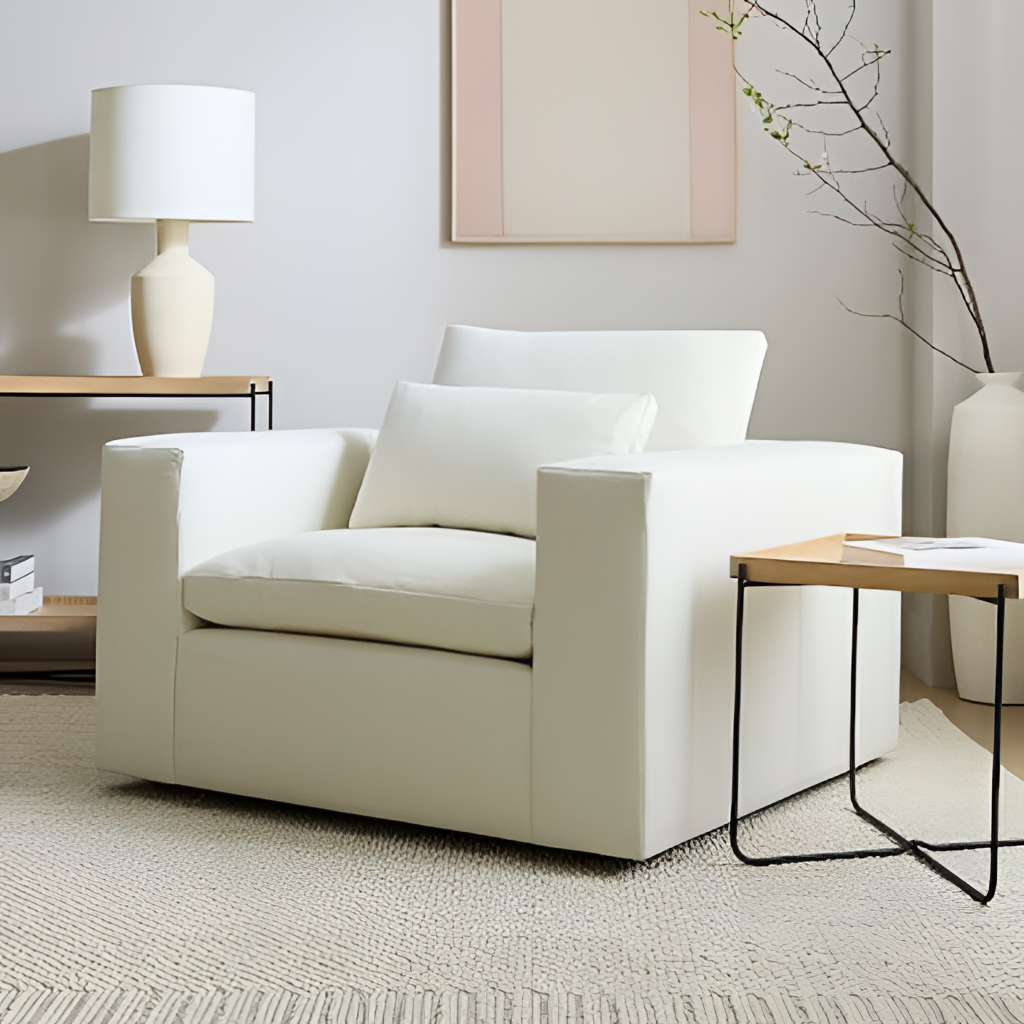
white fabric armchair, living room, carpet flooring, with woven pattern, paint wallpaper, with solid pattern, contemporary